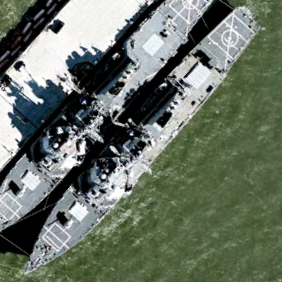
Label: destroyer